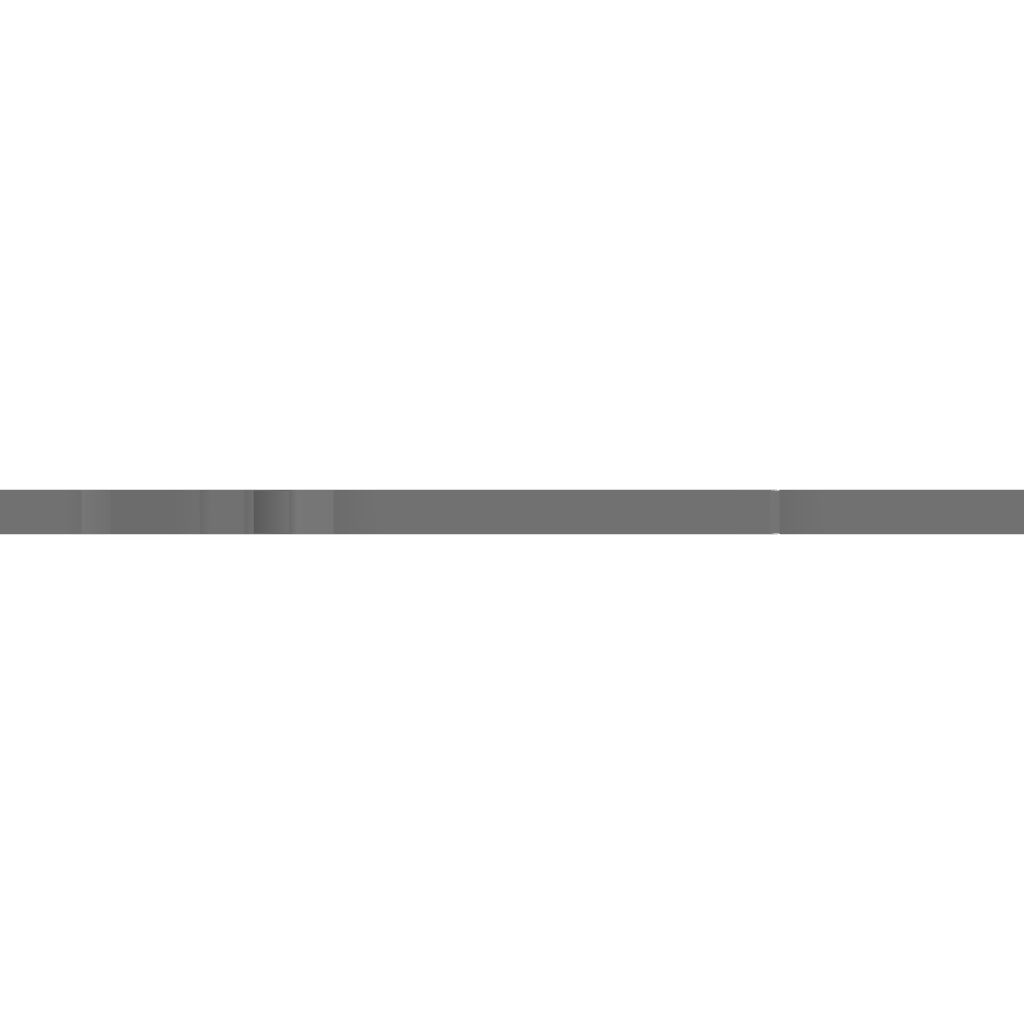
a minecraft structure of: Wall: Cornergate bad low quality